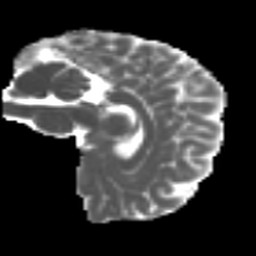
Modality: MD
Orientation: sagittal
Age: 24
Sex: female
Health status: ill
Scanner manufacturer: siemens
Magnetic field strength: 3 T
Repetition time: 6.5 s
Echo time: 0.062 s